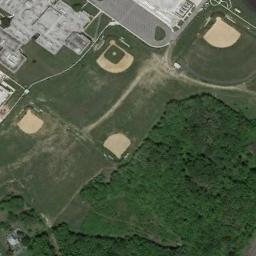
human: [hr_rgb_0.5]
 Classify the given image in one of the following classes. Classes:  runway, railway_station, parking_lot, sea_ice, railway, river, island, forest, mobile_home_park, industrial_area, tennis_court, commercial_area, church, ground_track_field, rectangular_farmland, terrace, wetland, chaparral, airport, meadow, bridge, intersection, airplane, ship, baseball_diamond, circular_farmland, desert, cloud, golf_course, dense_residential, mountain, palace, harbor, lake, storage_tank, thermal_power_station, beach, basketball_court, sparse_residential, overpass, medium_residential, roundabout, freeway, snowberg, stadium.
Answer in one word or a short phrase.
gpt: baseball_diamond